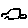
Label: car